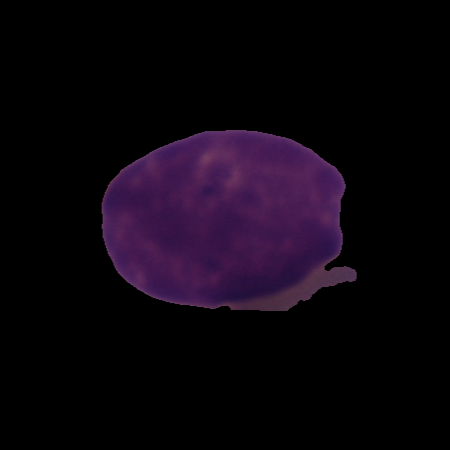
Label: cancer